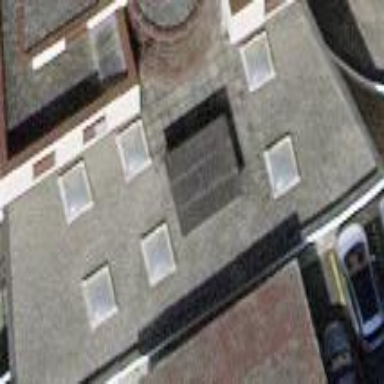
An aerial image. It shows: View of roof of building.